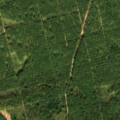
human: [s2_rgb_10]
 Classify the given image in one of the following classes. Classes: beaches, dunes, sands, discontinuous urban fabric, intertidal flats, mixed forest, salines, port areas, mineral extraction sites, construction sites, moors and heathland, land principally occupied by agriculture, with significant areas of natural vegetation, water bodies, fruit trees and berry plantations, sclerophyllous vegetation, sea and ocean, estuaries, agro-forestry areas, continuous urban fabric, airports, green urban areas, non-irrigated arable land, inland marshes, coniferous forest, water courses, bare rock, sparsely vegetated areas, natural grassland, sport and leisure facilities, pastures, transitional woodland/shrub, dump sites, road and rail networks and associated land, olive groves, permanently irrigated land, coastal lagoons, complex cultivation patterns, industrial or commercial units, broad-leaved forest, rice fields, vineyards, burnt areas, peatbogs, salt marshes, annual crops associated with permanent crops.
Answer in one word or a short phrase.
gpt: coniferous forest, mixed forest